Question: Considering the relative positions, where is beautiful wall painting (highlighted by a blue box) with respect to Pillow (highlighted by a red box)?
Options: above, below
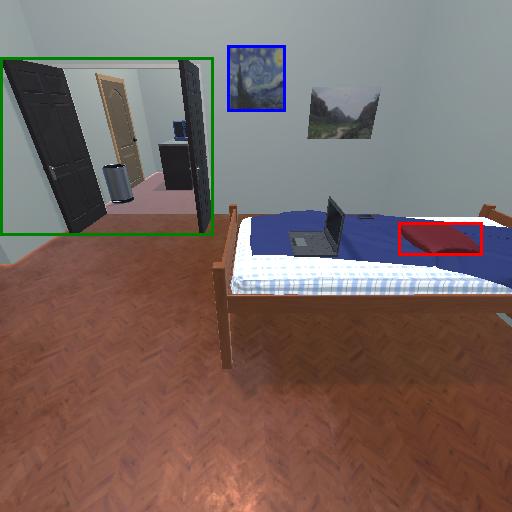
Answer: above